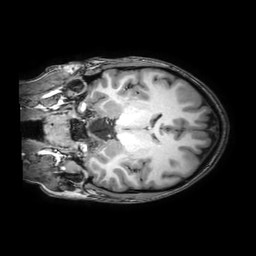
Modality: T1w
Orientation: coronal
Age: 20
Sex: female
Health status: healthy
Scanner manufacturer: philips
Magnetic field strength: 3 T
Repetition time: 0.0079 s
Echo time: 0.0035 s